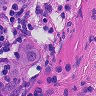
Metastatic tissue present: yes